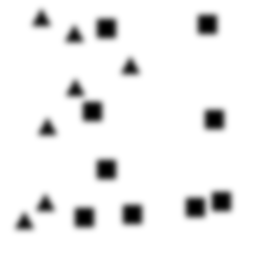
Squares: 9
Triangles: 7
Stars: 0
Total shapes: 16